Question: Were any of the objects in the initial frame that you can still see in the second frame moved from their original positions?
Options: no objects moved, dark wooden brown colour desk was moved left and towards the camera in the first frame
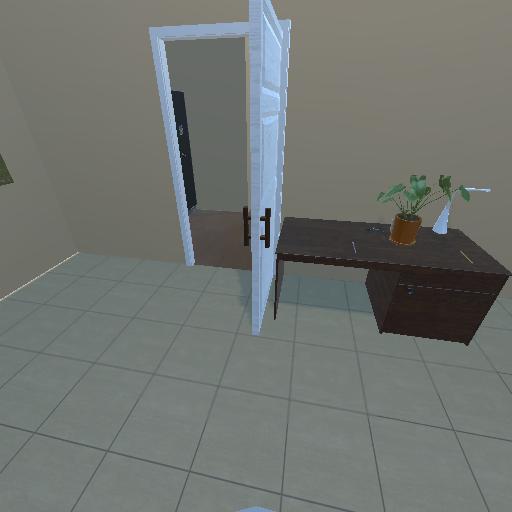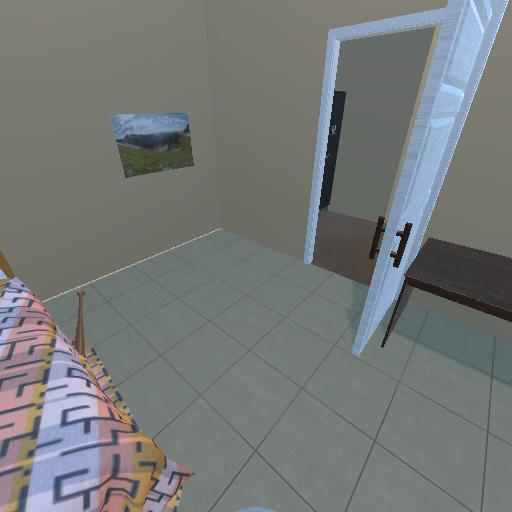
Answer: no objects moved